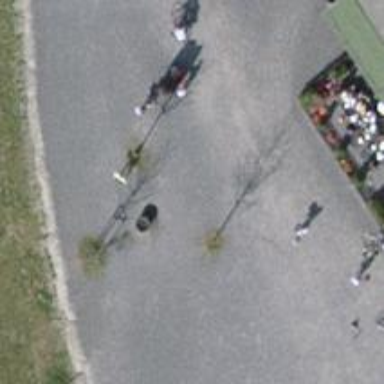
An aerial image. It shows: Fountain.